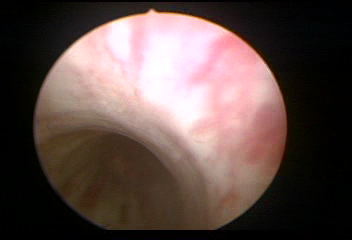
Modality: WLC
Class: Normal mucosa
Bladder cancer association: No